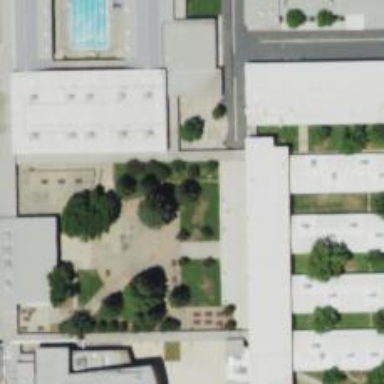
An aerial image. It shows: School.